Aerial crown-view tile of a tropical tree (Barro Colorado Island, Panama), acquired 20250217:
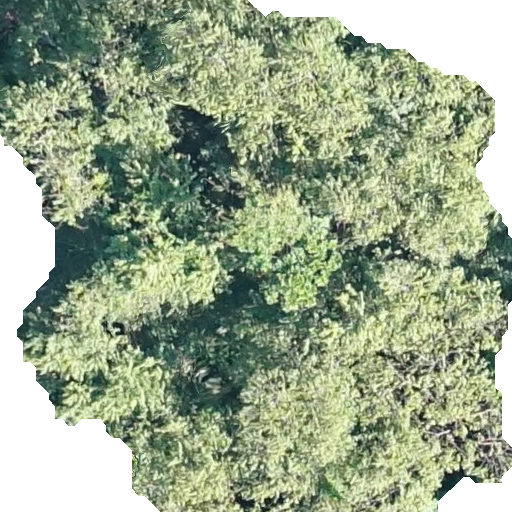
Species: Guazuma ulmifolia
GBIF accepted scientific name: Guazuma ulmifolia
Crown area: 372.027 m²